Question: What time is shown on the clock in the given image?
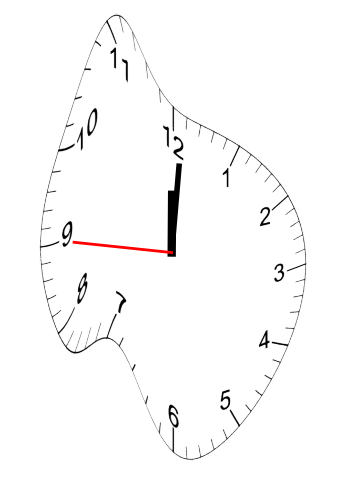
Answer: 12:00:45